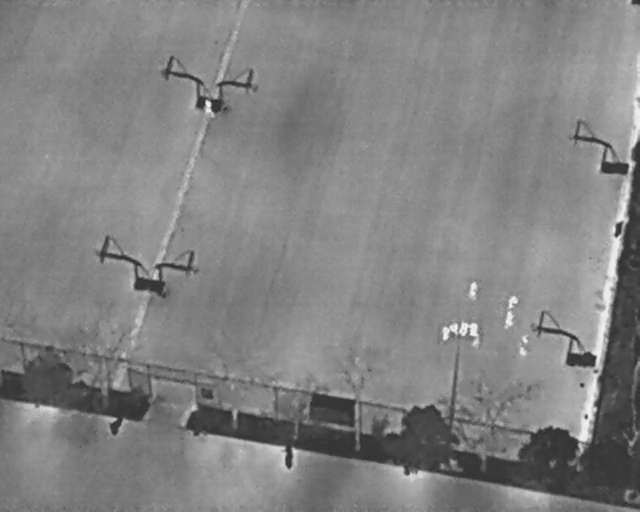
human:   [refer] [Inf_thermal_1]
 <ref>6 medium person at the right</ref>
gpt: <box>[[72, 55, 75, 57, 2], [78, 57, 81, 60, 10], [77, 61, 81, 63, 12], [80, 66, 83, 68, 2], [72, 63, 75, 65, 2], [71, 63, 73, 65, 18]]</box>